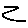
Label: zigzag